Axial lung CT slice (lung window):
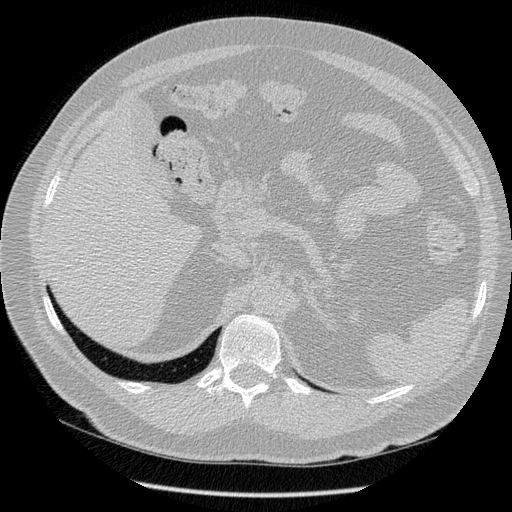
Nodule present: no